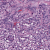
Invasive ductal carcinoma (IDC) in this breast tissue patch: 1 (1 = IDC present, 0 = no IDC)